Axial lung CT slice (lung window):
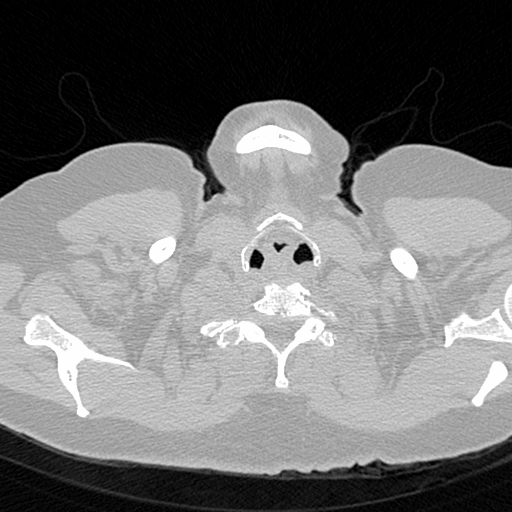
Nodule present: no